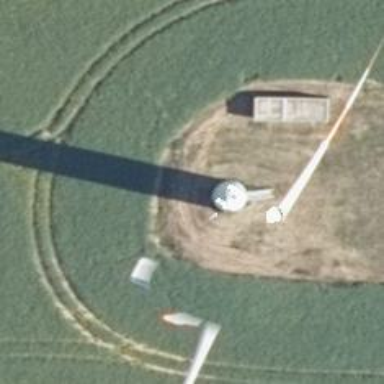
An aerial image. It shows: Wind power generator with wind turbines.